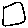
Label: square